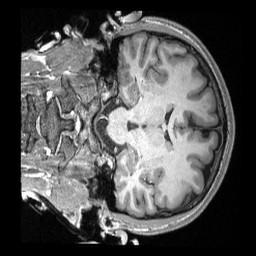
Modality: T1w
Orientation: coronal
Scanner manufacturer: siemens
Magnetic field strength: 3 T
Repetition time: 2.3 s
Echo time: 0.00308 s